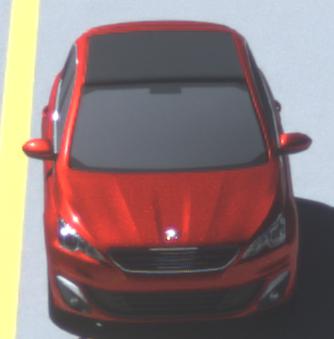
Make: Peugeot
Model: 308 VTi 82
Detailed model: 308 (II)
Model produced from: 2013/09
Model produced until: 2014/11
Doors: 5
Color: red
Road condition: dry road
Daytime: midday
Contrast: high contrast